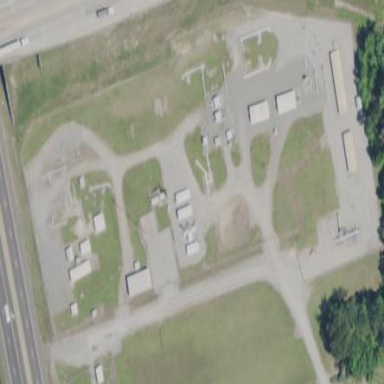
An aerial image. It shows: Industrial area dedicated to gas activities.